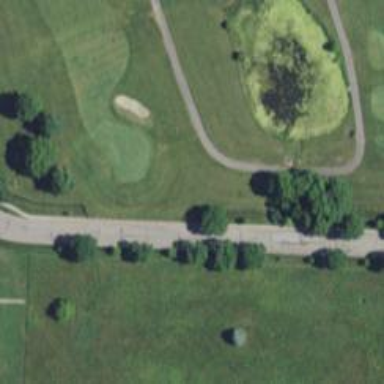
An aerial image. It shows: Path for both road and golf.